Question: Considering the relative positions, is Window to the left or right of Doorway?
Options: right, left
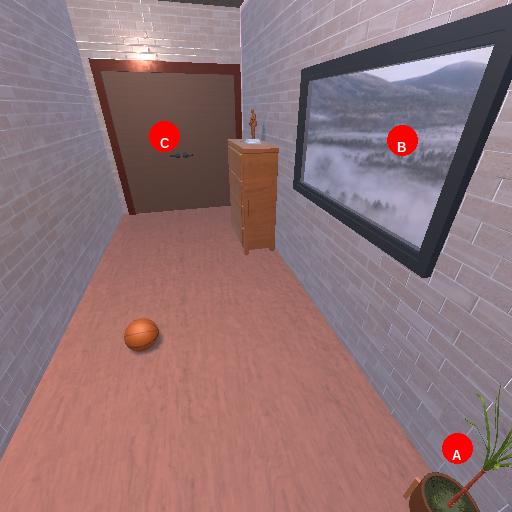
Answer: right